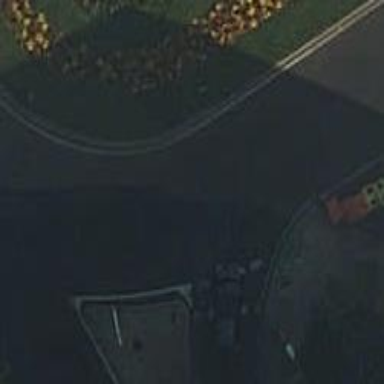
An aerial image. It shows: Paved tertiary road leading to roundabout.